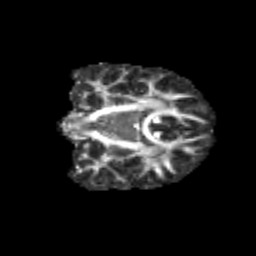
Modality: FA
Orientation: coronal
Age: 13
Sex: female
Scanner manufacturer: siemens
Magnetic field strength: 3 T
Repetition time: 3.8 s
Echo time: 0.07 s